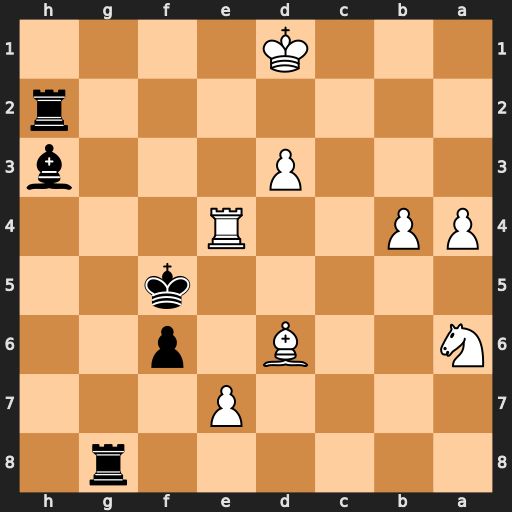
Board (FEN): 6r1/4P3/N2B1p2/5k2/PP2R3/3P3b/7r/3K4
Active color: b
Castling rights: -
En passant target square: -
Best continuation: Rg1+ Re1 Bg4+ Kc1 Rxe1#